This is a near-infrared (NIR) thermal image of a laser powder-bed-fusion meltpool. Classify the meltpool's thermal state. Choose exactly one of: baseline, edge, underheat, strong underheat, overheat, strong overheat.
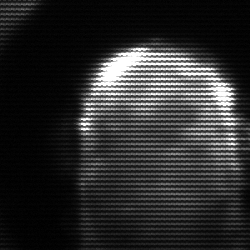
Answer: baseline